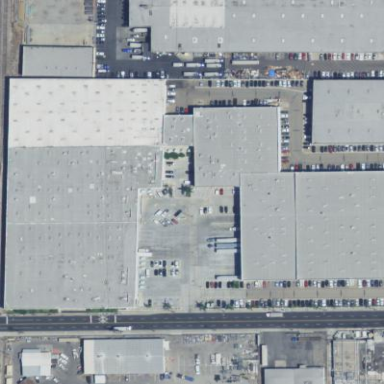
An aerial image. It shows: Factory building.